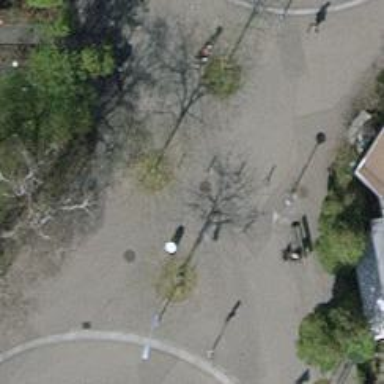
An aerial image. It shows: Bollard barrier.